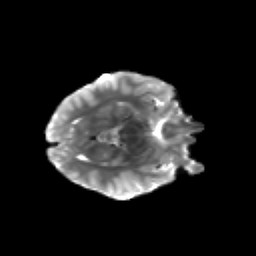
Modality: T2w
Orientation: axial
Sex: female
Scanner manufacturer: siemens
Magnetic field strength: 3 T
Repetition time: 5 s
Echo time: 0.071 s